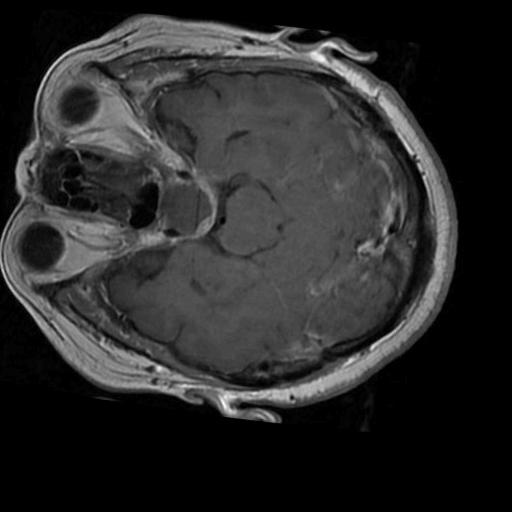
Label: brain_tumor